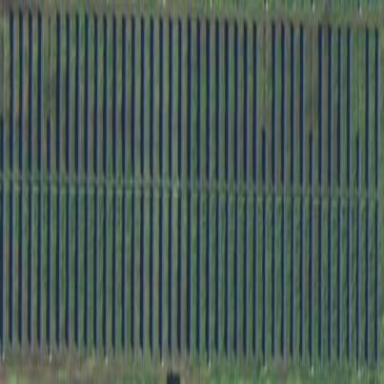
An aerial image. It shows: Solar power generator utilizing photovoltaic technology with solar photovoltaic panels.